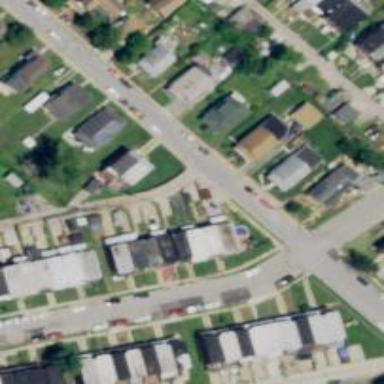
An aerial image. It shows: Alleyway designated as service road.